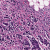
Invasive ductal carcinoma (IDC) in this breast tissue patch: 0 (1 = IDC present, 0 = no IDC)